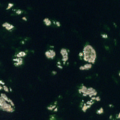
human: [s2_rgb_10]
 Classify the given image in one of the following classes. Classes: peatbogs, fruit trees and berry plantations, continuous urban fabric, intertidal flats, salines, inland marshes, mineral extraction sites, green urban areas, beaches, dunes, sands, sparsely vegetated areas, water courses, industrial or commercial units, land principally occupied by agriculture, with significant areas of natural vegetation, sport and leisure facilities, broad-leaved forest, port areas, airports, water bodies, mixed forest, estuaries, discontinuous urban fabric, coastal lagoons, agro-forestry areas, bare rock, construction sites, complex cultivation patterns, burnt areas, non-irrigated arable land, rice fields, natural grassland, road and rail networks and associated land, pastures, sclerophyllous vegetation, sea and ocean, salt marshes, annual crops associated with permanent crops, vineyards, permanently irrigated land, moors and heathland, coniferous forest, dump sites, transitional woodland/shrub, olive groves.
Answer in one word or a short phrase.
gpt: sea and ocean